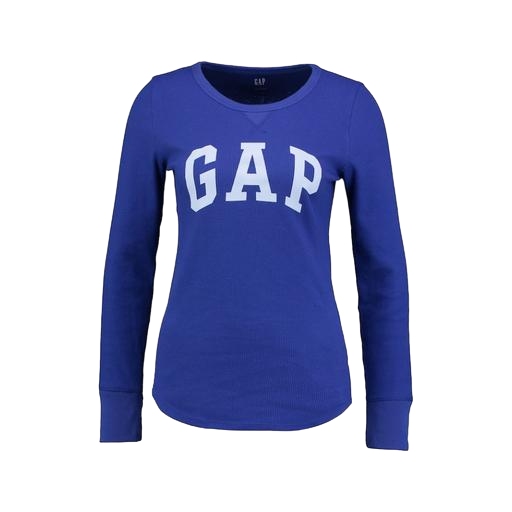
blue iconic women's long-sleeved t-shirt, blue women's long-sleeve t-shirt, blue crewneck long sleeve jersey tee, white background